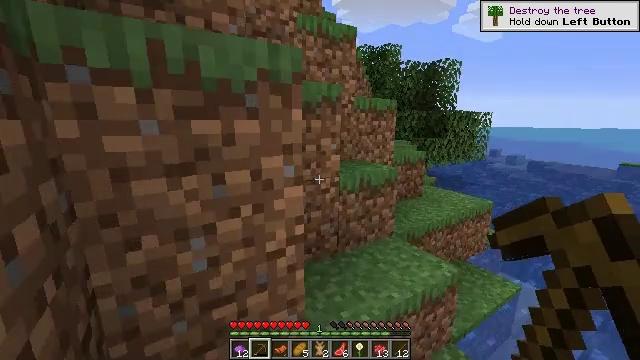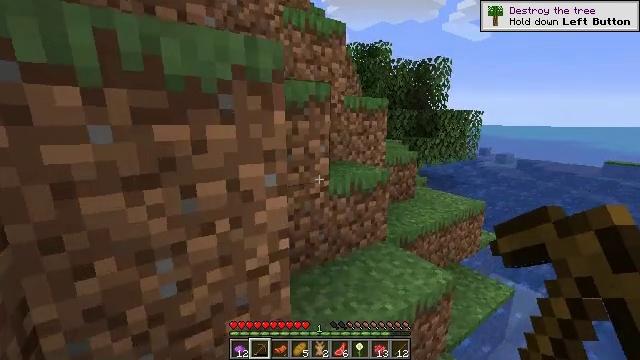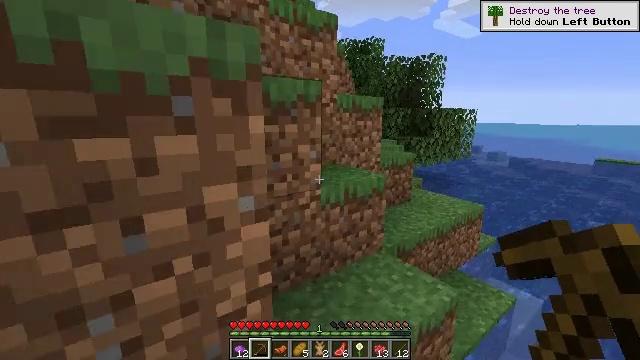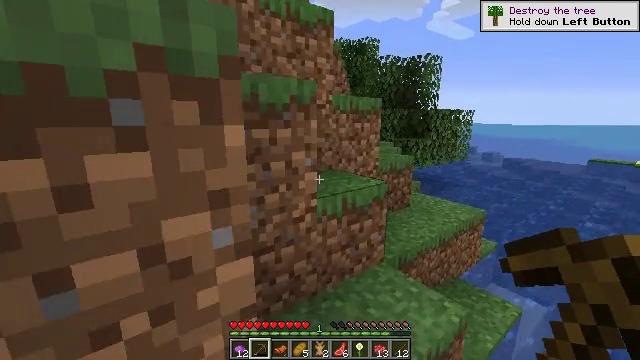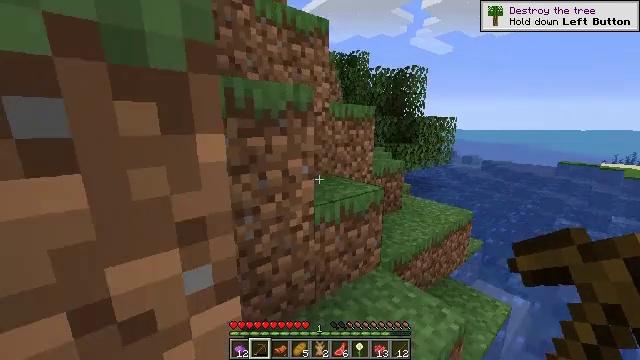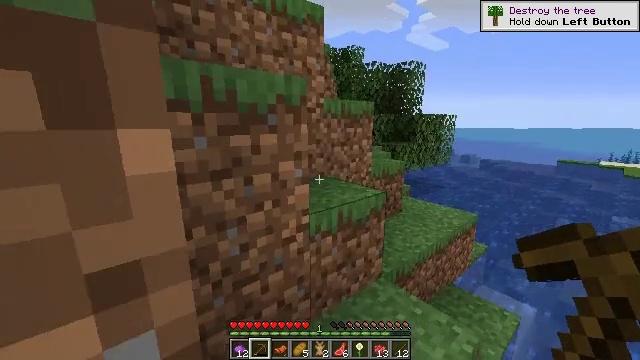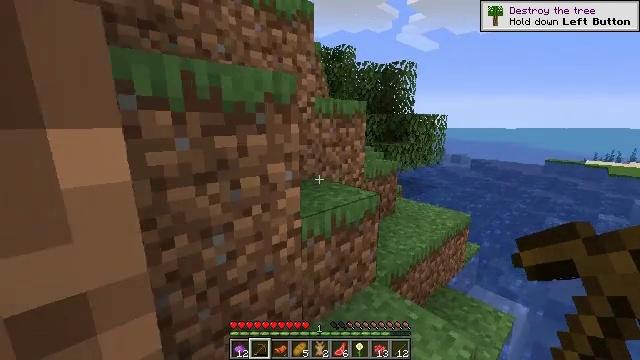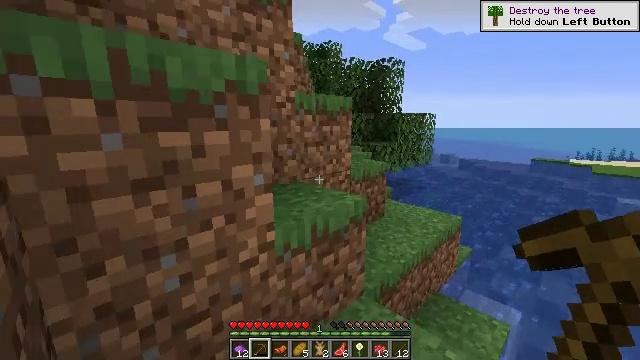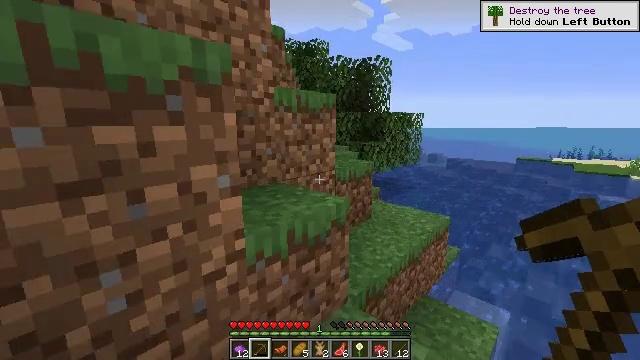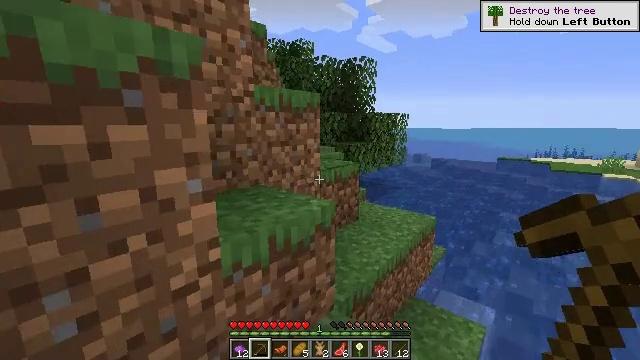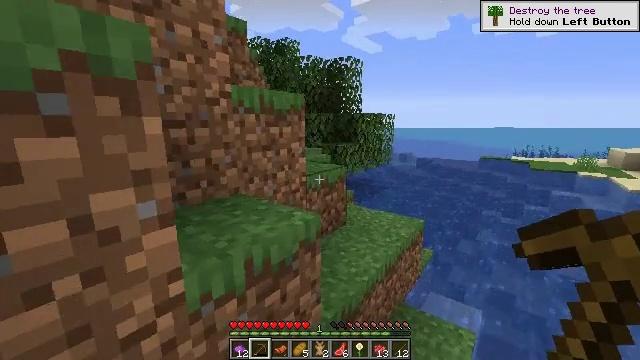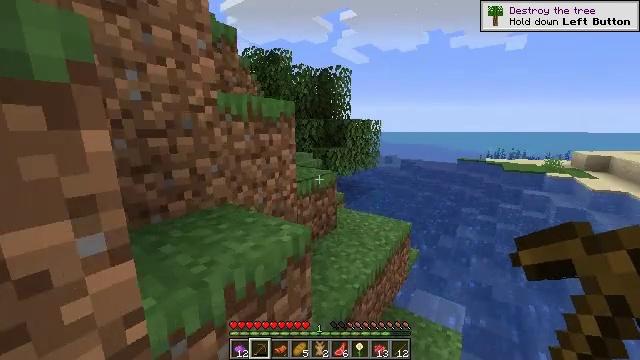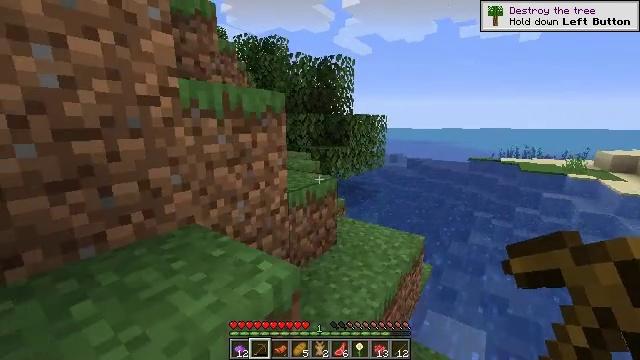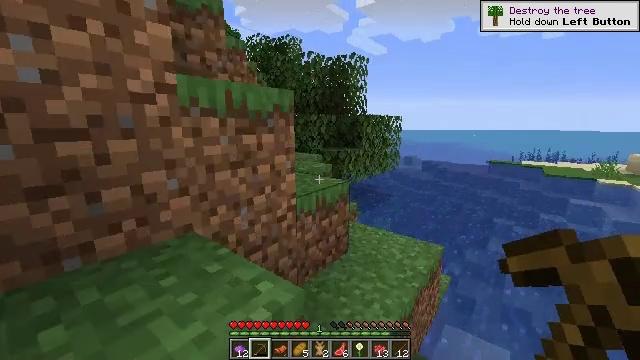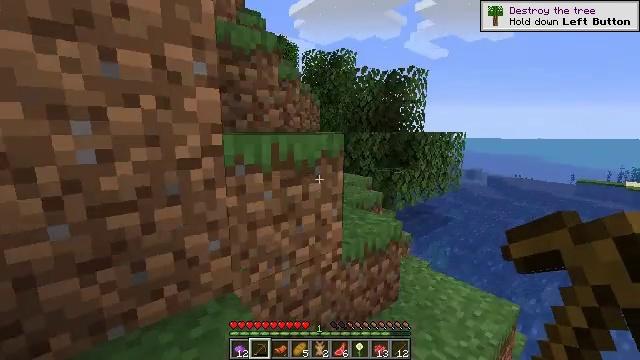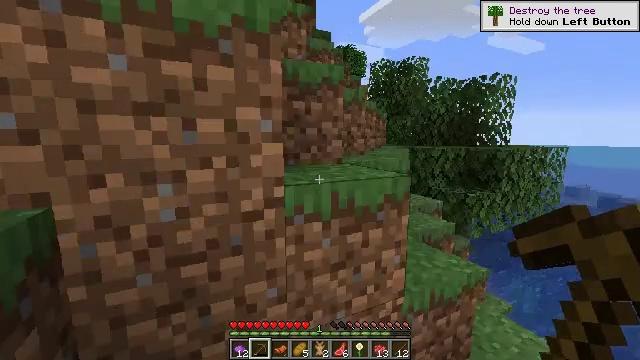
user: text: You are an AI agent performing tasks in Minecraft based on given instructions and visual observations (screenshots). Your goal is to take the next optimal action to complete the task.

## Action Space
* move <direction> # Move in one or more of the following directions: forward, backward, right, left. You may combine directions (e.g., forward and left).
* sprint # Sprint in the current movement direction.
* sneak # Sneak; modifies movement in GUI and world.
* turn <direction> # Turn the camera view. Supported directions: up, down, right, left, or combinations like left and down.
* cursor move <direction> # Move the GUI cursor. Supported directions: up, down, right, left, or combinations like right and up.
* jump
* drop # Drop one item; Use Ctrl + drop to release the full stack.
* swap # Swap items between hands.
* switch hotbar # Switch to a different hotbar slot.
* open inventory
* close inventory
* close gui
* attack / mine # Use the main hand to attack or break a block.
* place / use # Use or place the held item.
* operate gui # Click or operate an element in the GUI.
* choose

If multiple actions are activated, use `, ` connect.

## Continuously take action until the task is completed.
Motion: motion action
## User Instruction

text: Harvest sugar cane from the plant.
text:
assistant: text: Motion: move forward, turn right
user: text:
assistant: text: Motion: move forward, turn right
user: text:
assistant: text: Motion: move forward, turn right
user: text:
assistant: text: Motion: move forward, turn right
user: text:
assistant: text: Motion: move forward, turn right
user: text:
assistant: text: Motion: move forward, turn right
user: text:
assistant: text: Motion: move forward, turn right
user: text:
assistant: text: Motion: move forward, turn right
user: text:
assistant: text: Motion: move forward, turn right
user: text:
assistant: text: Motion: move forward, turn right
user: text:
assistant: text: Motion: move forward, turn right
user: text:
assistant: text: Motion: move forward
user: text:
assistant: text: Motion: move forward, turn left
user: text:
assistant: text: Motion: move forward, turn left and up, jump
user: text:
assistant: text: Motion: move forward, turn left and up, jump
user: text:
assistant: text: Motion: move forward, turn left and up, jump
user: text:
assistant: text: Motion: move forward, turn left
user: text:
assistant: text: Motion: move forward, turn left
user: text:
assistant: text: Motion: move forward, turn left
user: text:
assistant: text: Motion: move forward
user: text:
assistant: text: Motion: move forward
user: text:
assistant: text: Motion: move forward
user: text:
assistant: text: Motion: move forward, jump
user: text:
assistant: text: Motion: move forward, turn right, jump
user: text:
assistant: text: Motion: move forward, turn right, jump
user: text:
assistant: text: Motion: move forward, turn right, jump
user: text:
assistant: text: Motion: move forward, turn right
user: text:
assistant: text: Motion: move forward
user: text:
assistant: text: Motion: move forward
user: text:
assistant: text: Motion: move forward